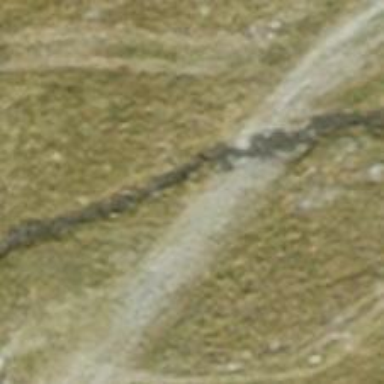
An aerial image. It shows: Track road on bridge.